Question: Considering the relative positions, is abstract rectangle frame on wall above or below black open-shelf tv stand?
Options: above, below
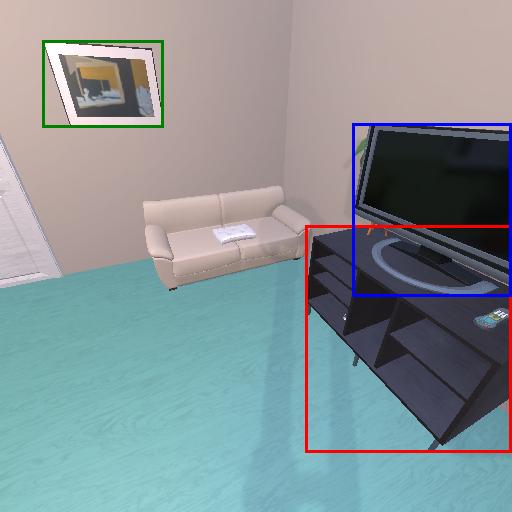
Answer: above